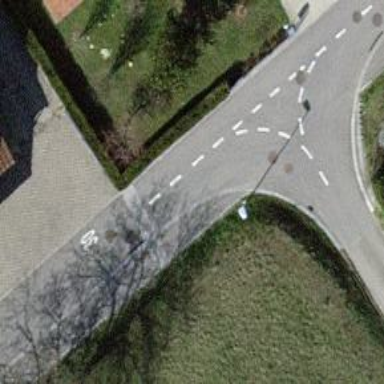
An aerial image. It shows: Residential road with asphalt surface. There is asphalt sidewalk on the right side.